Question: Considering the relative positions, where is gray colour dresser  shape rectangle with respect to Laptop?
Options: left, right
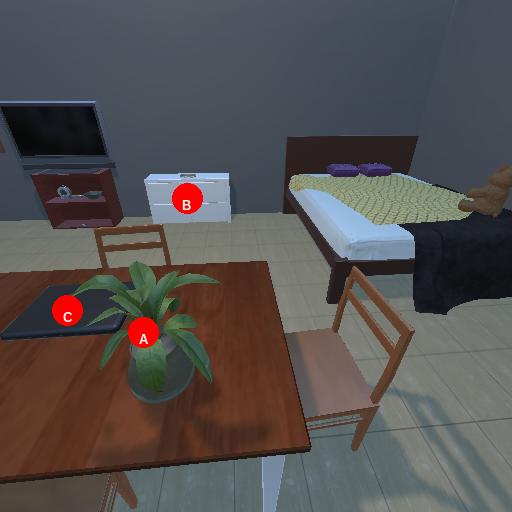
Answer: left